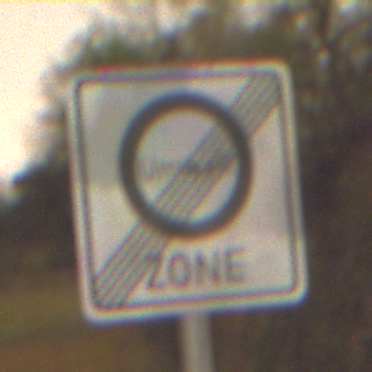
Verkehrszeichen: EndeUmweltzone
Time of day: Night
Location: Outdoor (Nature)
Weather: Clear
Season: NotSpecified
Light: Natural